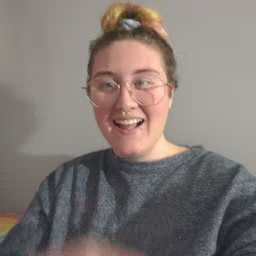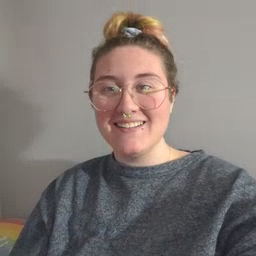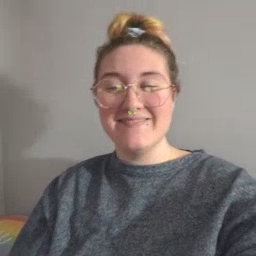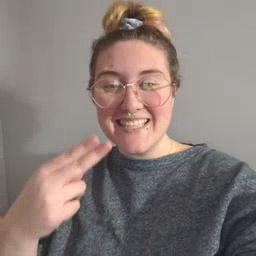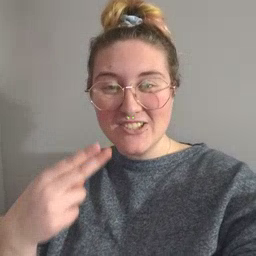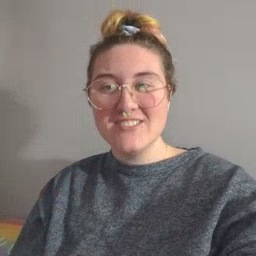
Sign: scissors